Question: I am writing one application for iPhone. It reads data from "sqlite" database, puts data in 'NSMutableArray' and displays the data in 'UITableView' ("indexPath" correspond to the 'id' column in the database). One column in the database is 'turkish_words' and it contains Turkish words with Turkish characters like 'Iosucgi'. I'm reading data from the database using "FMDB framework".
'''
NSArray *paths = NSSearchPathForDirectoriesInDomains(NSDocumentDirectory, NSUserDomainMask, YES);
NSString *docsPath = [paths objectAtIndex:0];
NSString *dbPath = [docsPath stringByAppendingPathComponent:dbFileName];
FMDatabase *database = [FMDatabase databaseWithPath:dbPath];
[database open];
NSString *sqlSelectQuery = @"SELECT id,turkish_word FROM words";
'''
Then I'm adding data to the 'NSMutableArray' like this:
'''
FMResultSet *resultsWithNameLocation = [database executeQuery:sqlSelectQuery];
while([results next]) {
NSString *strID = [NSString stringWithFormat:@"%d",[results intForColumn:dbIDKey]];
NSString *strTur = [NSString stringWithFormat:@"%@",[results stringForColumn:dbTurkishKey]];
[self.words insertObject:[strTur lowercaseString] atIndex:[strID integerValue]];
}
'''
All this code is in the 'AppDelegate.m'
'UITableView' is then populated with data from 'appDelegate.words' in other 'UITableViewController'.
The problem is next. Cells with Turkish characters are looking like <URL>:

Now lets say that I want details for the word. New 'UIView' is going to be pushed when I click to the cell containing word. Word is passed to "DetailViewController" in
'''
-(void)prepareForSegue:(UIStoryboardSegue *)segue sender:(id)sender
'''
Everything is working and I'm getting the word I clicked in "DetailViewController". Now I'm trying to create 'SELECT' statement based on the word I got from previous 'UITableViewController'. When I 'NSLog' it, it's look good, for example:
It looks good, but get 0 rows for the result. When I run the query using "sqlite bash", it also returns 0 rows, but when I type it, I get row which I want. Bear in mind that copied one and typed one are looking the same, copied one is copied from 'NSLog' and it returns 0 rows, and the typed one returns result I want.
I really don't know what to do about this.
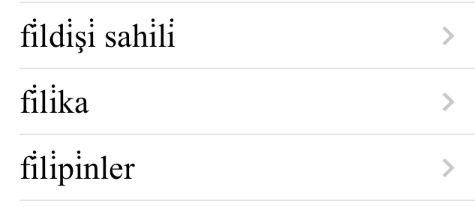
Answer: The problem was encountering because I was adding '[myNSString lowercaseString]' to my 'NSMutableArray' with words. It seems that string encoding was altered in that process, resulting that I was not able to query selected cell text.
Instead I've added original records to the 'NSMutableArray', and created separate NSStrings in method:
'''
-(UITableViewCell *)tableView:(UITableView *)tableView cellForRowAtIndexPath:(NSIndexPath *)indexPath
'''
and then used '[myString lowercaseString]'